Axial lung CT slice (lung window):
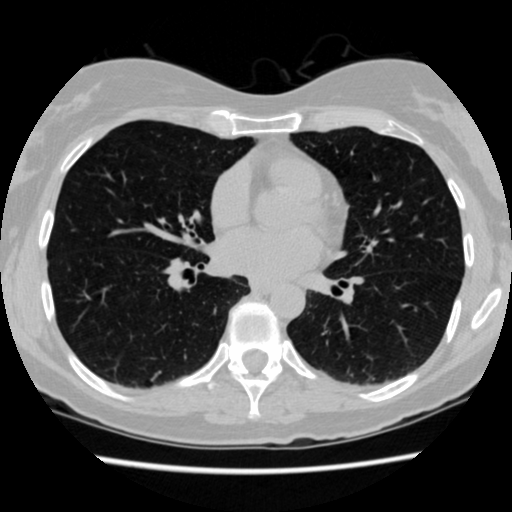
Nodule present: no